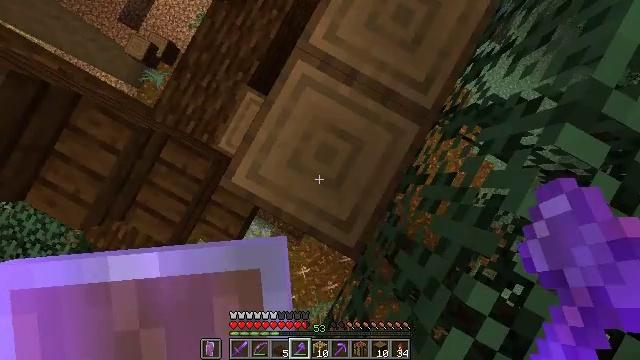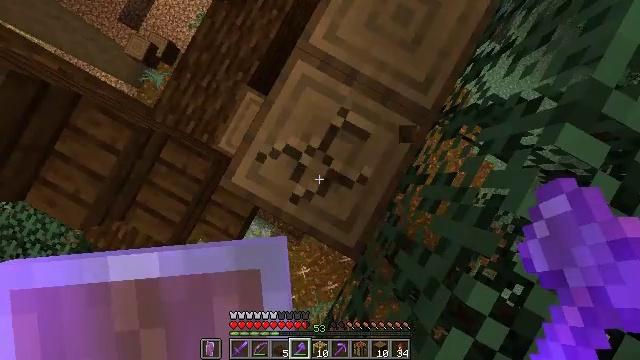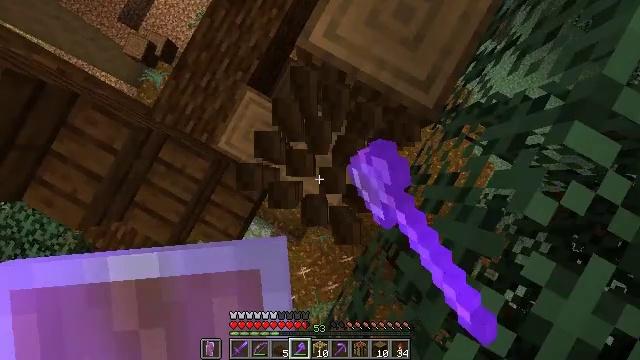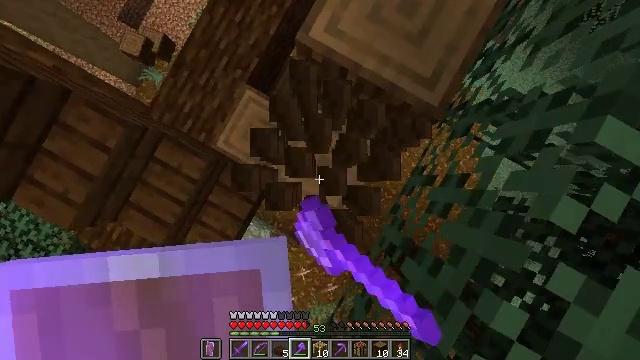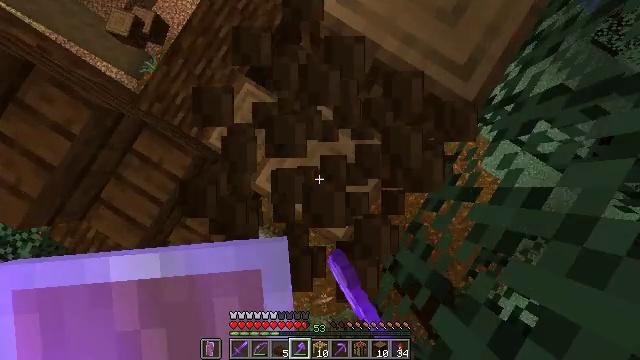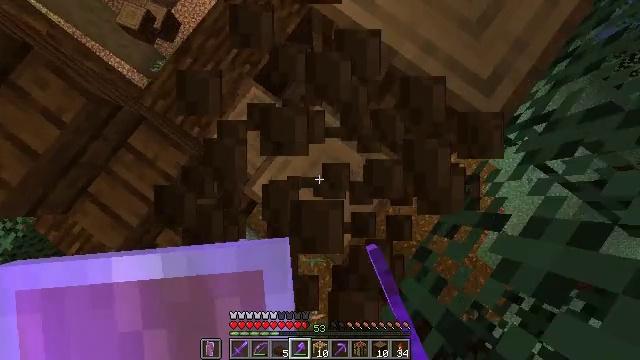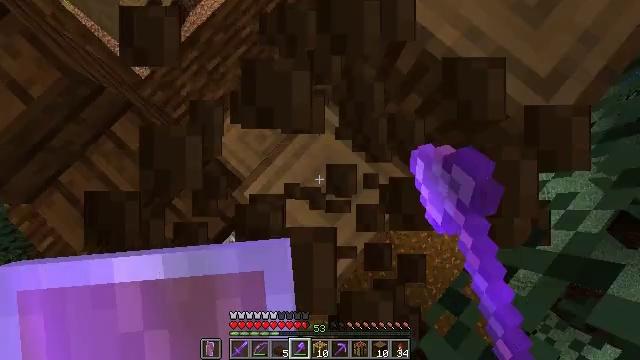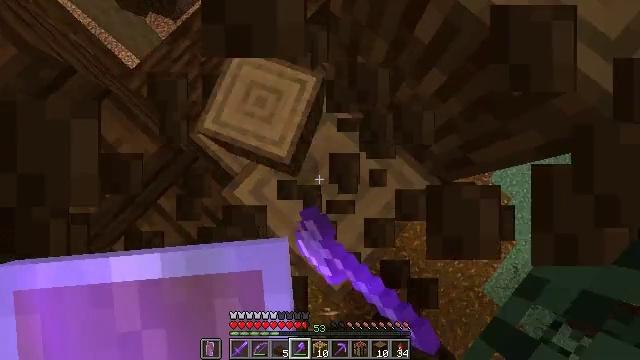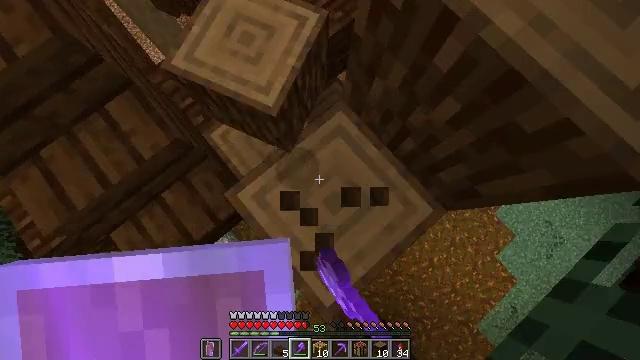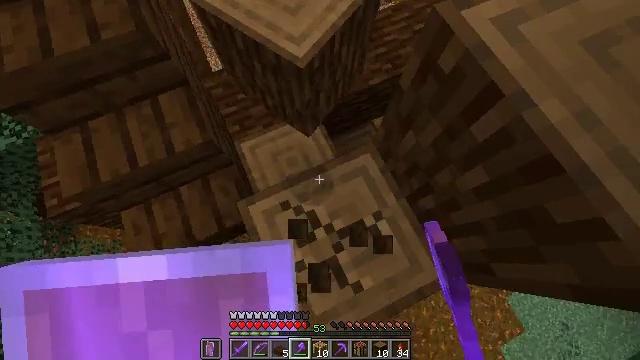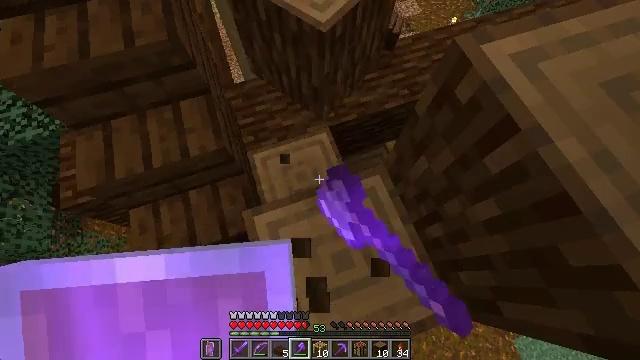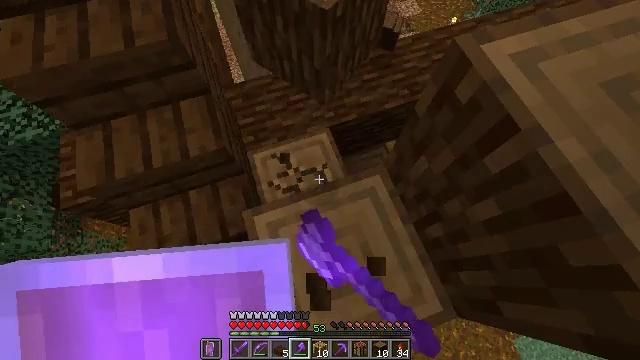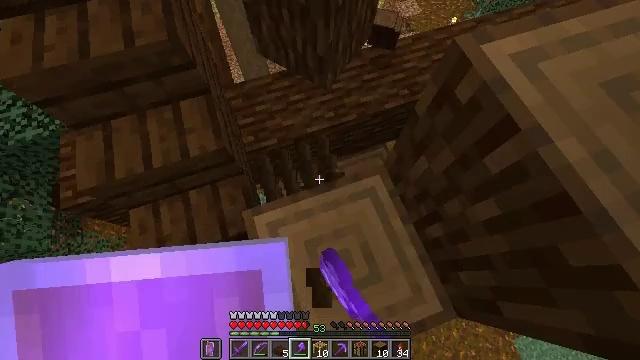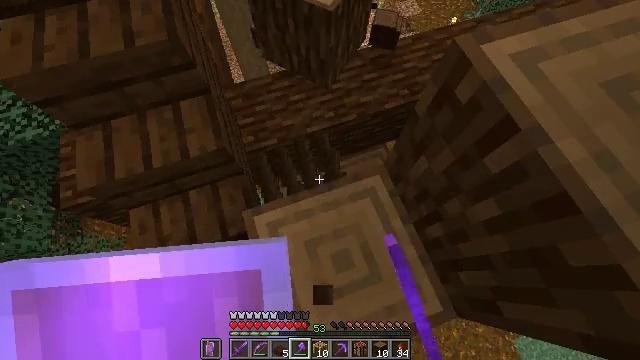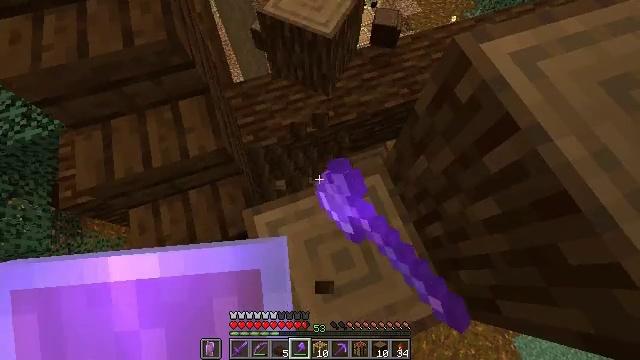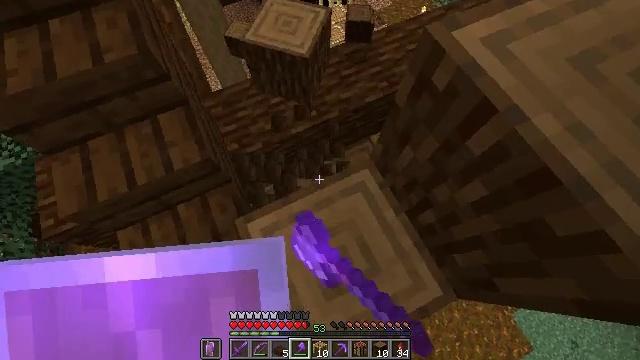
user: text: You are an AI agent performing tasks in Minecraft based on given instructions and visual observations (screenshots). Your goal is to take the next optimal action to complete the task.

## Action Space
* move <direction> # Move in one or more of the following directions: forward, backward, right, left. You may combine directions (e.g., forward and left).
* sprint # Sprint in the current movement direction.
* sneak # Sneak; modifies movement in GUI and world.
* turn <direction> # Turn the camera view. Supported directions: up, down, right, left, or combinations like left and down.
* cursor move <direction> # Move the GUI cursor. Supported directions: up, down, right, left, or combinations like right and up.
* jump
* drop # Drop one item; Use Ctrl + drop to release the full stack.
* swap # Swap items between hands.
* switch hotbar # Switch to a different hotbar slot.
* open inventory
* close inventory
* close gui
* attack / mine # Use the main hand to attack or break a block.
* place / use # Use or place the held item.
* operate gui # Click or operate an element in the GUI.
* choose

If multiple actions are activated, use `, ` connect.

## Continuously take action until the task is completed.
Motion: motion action
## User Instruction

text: Mine the spruce log from the forest.
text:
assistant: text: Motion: attack / mine
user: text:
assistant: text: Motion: attack / mine
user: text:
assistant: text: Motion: attack / mine
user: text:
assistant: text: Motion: turn left and up, attack / mine
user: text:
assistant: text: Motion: turn left and up, attack / mine
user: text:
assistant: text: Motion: turn left and up, attack / mine
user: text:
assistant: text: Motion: attack / mine
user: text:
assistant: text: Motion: turn left and up, attack / mine
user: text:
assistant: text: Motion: turn left and up, attack / mine
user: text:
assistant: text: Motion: turn left and up, attack / mine
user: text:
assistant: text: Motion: attack / mine
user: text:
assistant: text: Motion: attack / mine
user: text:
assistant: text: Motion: attack / mine
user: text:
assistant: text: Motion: attack / mine
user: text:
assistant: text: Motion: turn right, attack / mine
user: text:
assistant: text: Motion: turn right, attack / mine
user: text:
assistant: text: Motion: turn right, attack / mine
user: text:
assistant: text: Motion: turn right and up, attack / mine
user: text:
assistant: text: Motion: turn right and up
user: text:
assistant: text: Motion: turn right and up
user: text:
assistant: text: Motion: turn right and up
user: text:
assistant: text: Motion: turn right and up
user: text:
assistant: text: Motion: turn right and up
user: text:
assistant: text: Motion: turn right and up
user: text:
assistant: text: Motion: attack / mine
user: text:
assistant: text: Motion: attack / mine
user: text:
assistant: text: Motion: turn left, attack / mine
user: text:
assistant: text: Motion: turn left, attack / mine
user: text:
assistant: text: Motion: attack / mine
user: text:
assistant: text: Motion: turn left, attack / mine